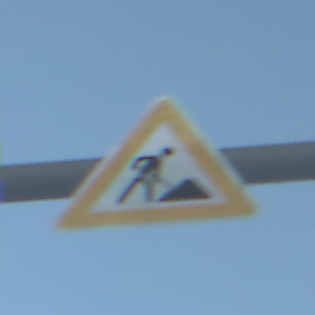
Verkehrszeichen: Arbeitsstelle
Umgebung: Outdoor, Nature
Tageszeit: SunriseSunset
Wetter: Clear
Licht: Natural
Jahreszeit: Winter
Kontrast: LowContrast